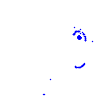
Particle: proton